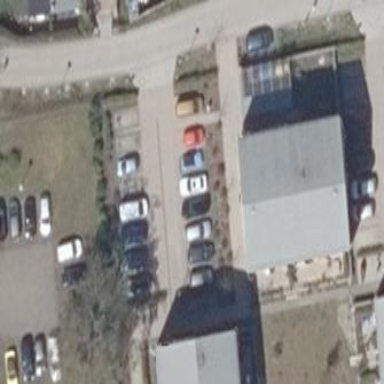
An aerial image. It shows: Street-side parking area with paving stones.